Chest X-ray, PA view. Patient: 54 years old, sex M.
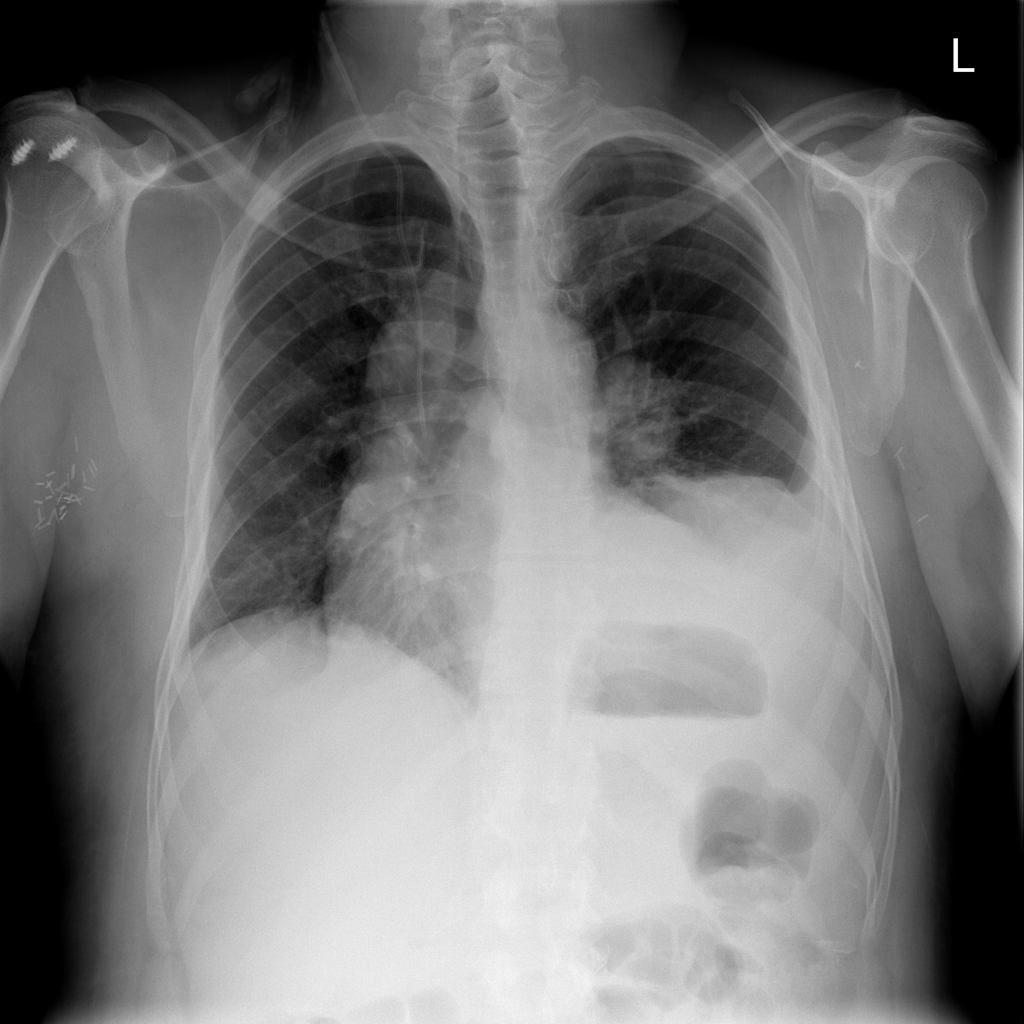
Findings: Effusion